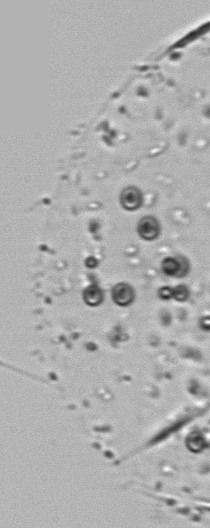
Label: Phaeocystis